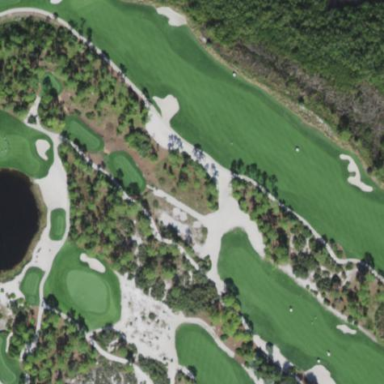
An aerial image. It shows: Rough grassy area used for golf.